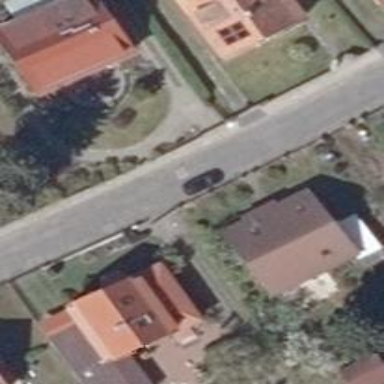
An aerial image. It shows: Residential road with asphalt surface. Sidewalk is present on the left side.